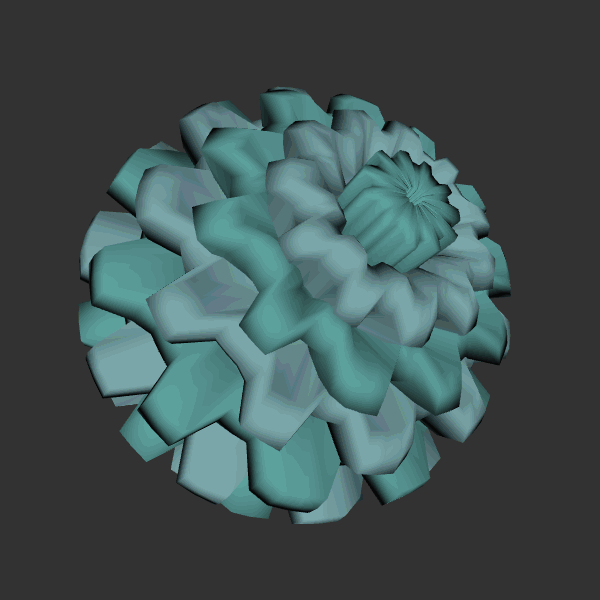
Background: dark